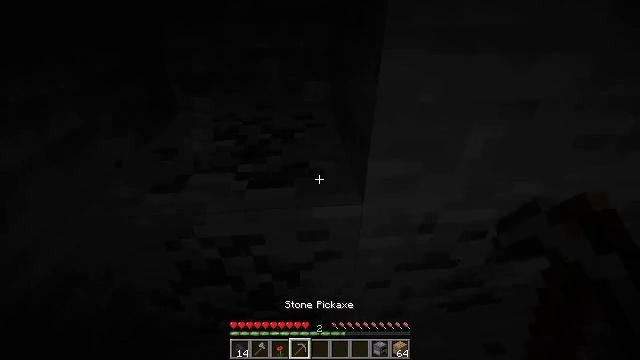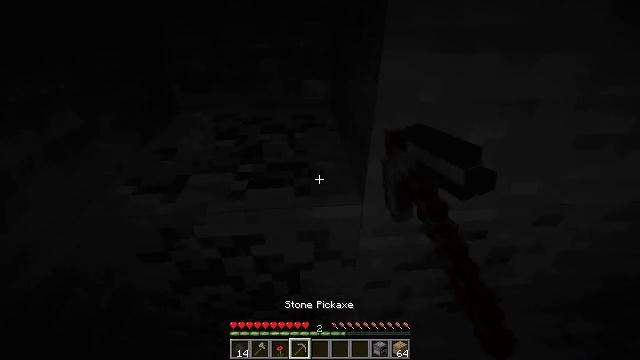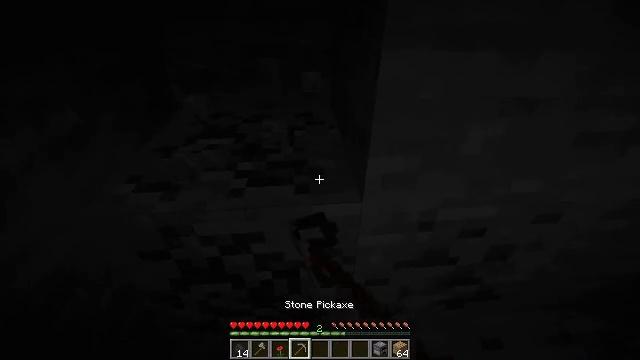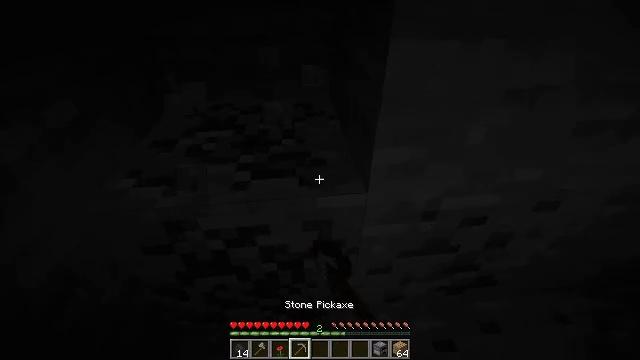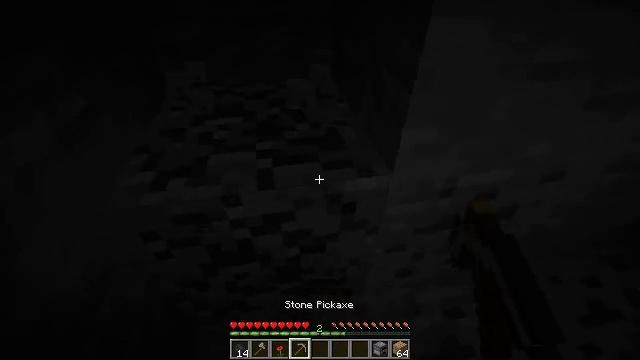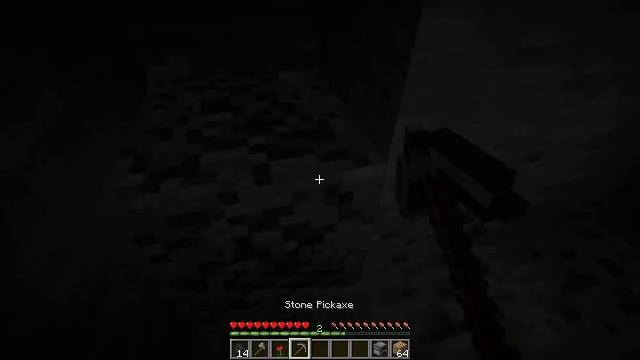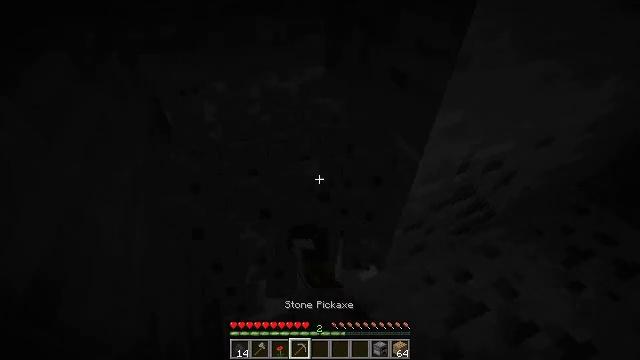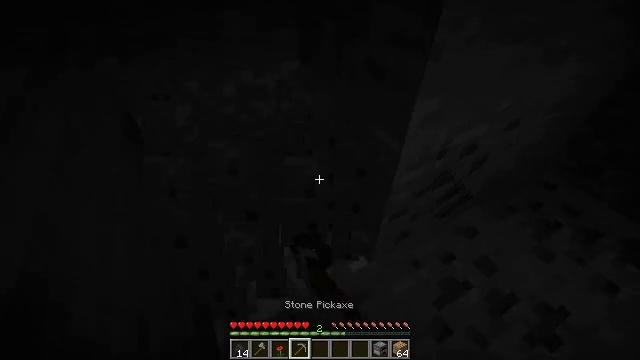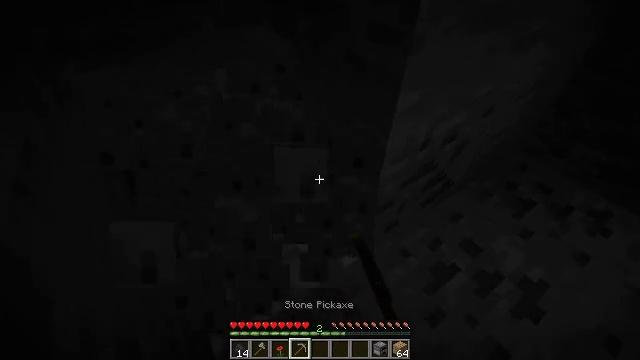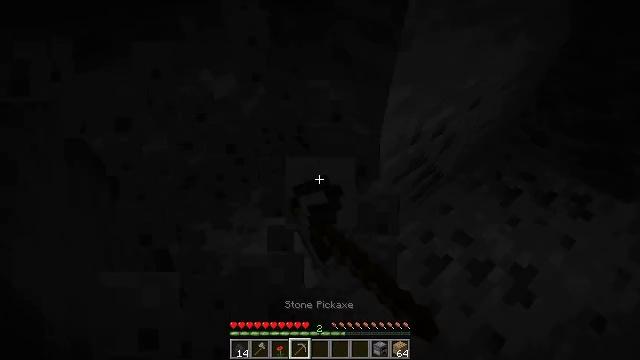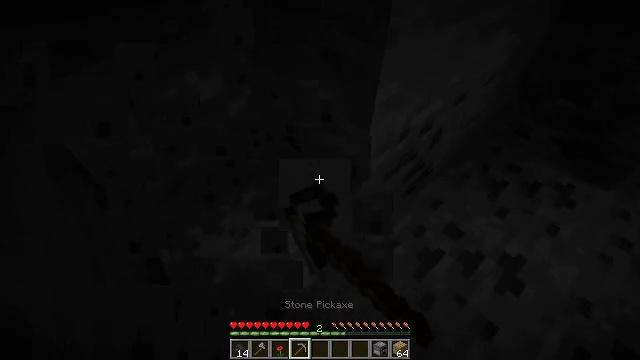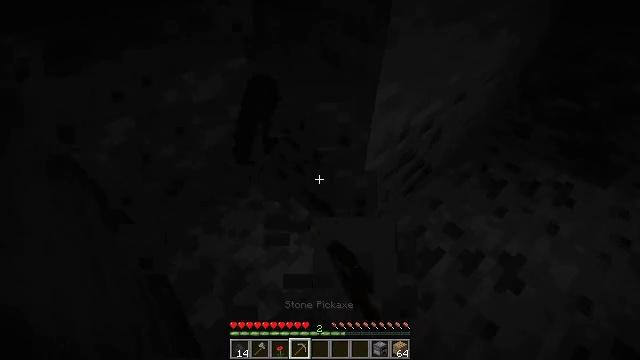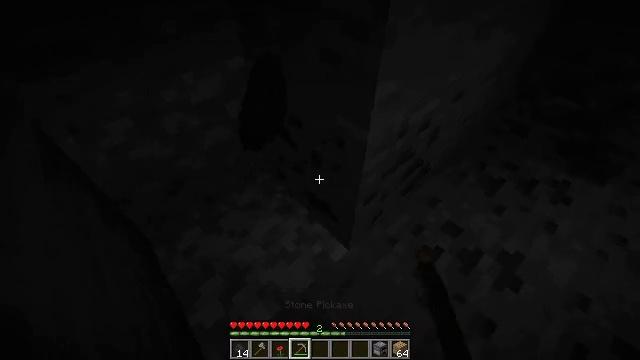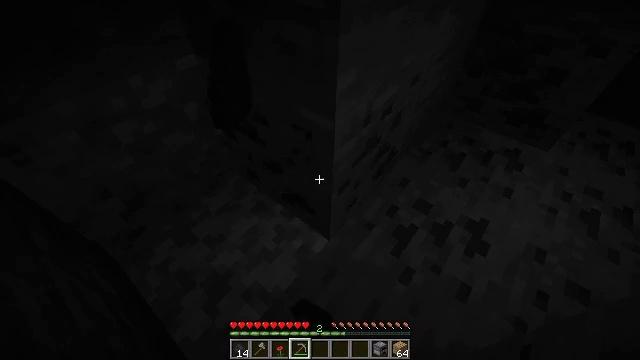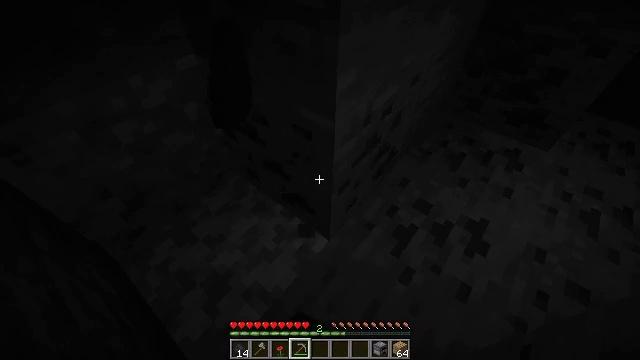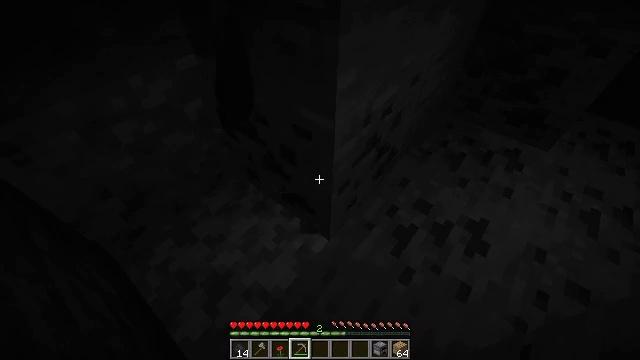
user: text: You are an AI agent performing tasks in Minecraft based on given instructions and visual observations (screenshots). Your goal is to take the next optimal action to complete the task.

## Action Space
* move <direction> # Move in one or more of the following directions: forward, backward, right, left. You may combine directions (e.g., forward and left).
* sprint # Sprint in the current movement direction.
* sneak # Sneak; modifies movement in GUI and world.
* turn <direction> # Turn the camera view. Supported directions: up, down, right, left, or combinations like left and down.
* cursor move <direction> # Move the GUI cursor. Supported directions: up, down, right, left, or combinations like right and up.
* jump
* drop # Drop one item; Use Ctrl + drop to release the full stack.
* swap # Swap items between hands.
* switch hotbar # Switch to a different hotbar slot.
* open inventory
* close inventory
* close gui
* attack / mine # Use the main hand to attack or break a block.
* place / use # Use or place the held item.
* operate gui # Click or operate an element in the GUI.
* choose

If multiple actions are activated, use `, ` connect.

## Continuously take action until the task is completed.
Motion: motion action
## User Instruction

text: Break the coal ore to collect coal.
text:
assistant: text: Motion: attack / mine
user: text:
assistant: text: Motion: attack / mine
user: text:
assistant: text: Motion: move left, turn right and down, attack / mine
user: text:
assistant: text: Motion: move left, turn right and down, attack / mine
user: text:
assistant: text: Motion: move left, turn right and down, attack / mine
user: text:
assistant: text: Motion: move left, turn right and down, attack / mine
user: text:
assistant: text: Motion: turn right and down, attack / mine
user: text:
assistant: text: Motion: turn right and down, attack / mine
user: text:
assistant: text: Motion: turn right, attack / mine
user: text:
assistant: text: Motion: turn right, attack / mine
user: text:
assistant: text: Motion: attack / mine
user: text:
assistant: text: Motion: attack / mine
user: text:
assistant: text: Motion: turn right and down, attack / mine
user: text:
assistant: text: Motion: attack / mine
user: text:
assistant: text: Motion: attack / mine
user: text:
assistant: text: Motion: attack / mine
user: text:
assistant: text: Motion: attack / mine
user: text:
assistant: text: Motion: attack / mine
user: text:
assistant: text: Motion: attack / mine
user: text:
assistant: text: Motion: attack / mine
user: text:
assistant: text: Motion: attack / mine
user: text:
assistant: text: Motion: attack / mine
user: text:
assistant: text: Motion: attack / mine
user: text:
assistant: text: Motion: attack / mine
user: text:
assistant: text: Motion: attack / mine
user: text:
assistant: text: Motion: attack / mine
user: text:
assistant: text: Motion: attack / mine
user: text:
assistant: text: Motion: attack / mine
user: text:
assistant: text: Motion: attack / mine
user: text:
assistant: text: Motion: attack / mine